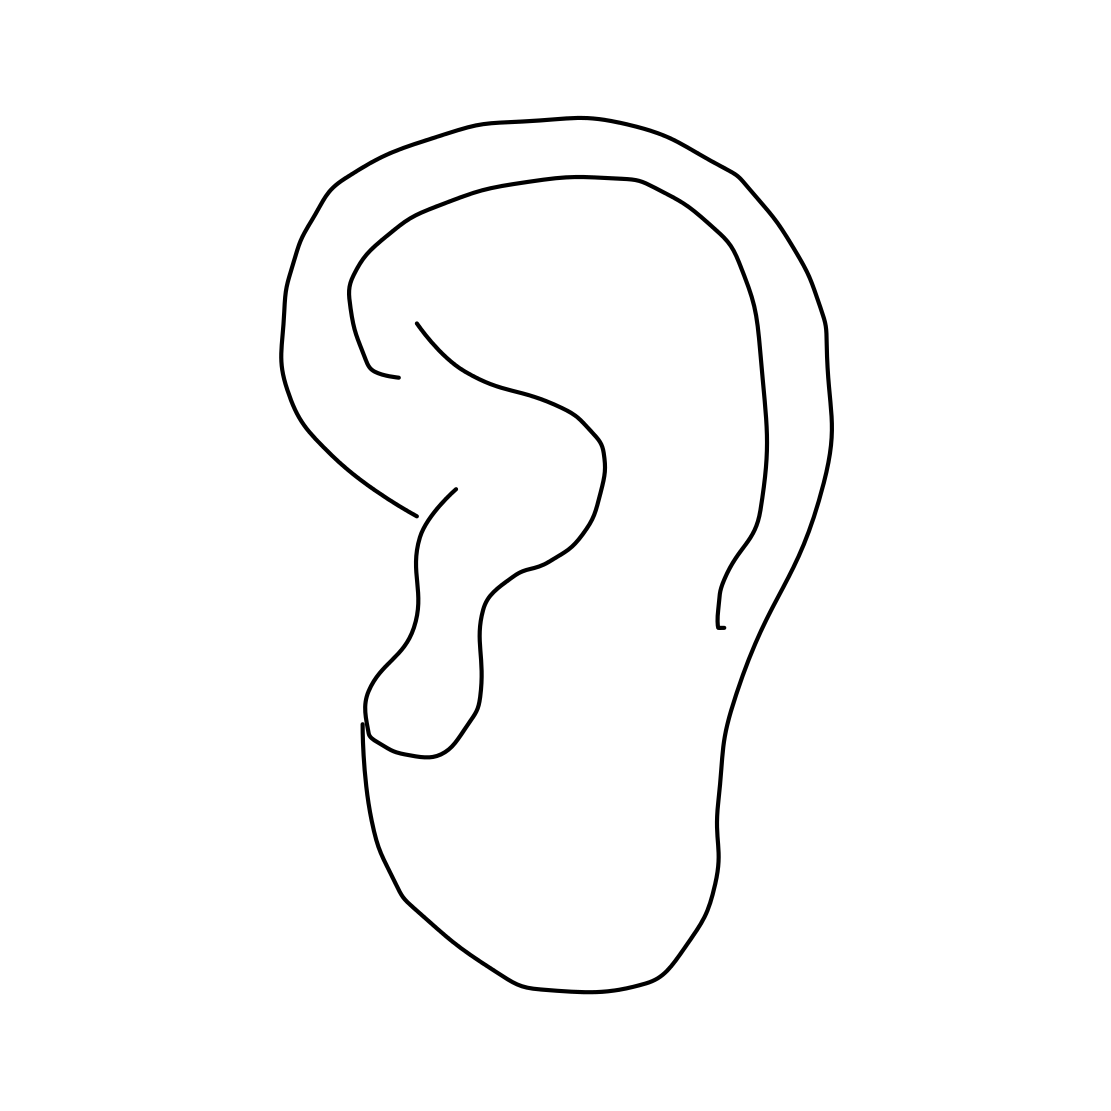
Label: ear